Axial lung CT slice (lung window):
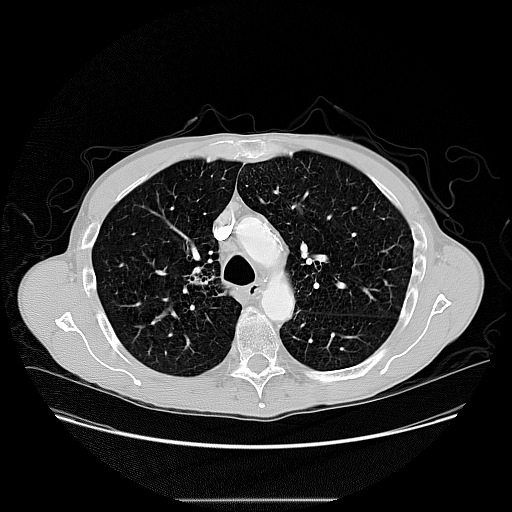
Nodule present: yes
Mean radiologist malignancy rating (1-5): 4.75